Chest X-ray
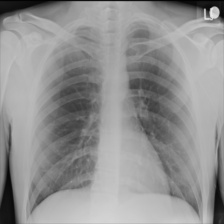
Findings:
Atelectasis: negative
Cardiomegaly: negative
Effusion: negative
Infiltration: negative
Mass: negative
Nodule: negative
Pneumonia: negative
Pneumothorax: negative
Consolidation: negative
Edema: negative
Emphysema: negative
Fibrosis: negative
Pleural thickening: negative
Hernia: negative